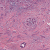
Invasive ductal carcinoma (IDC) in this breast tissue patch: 1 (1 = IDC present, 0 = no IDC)